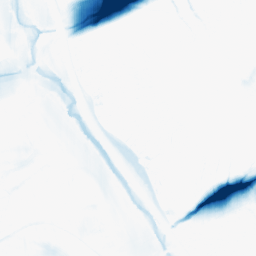
Category: morphological
Decomposition family: morphological_ellipse
Decomposition parameters: operation: closing
width: 50
height: 10
Upsampling method: quartic
Upsampling parameters: scale: 8
Upsampling scale: 8